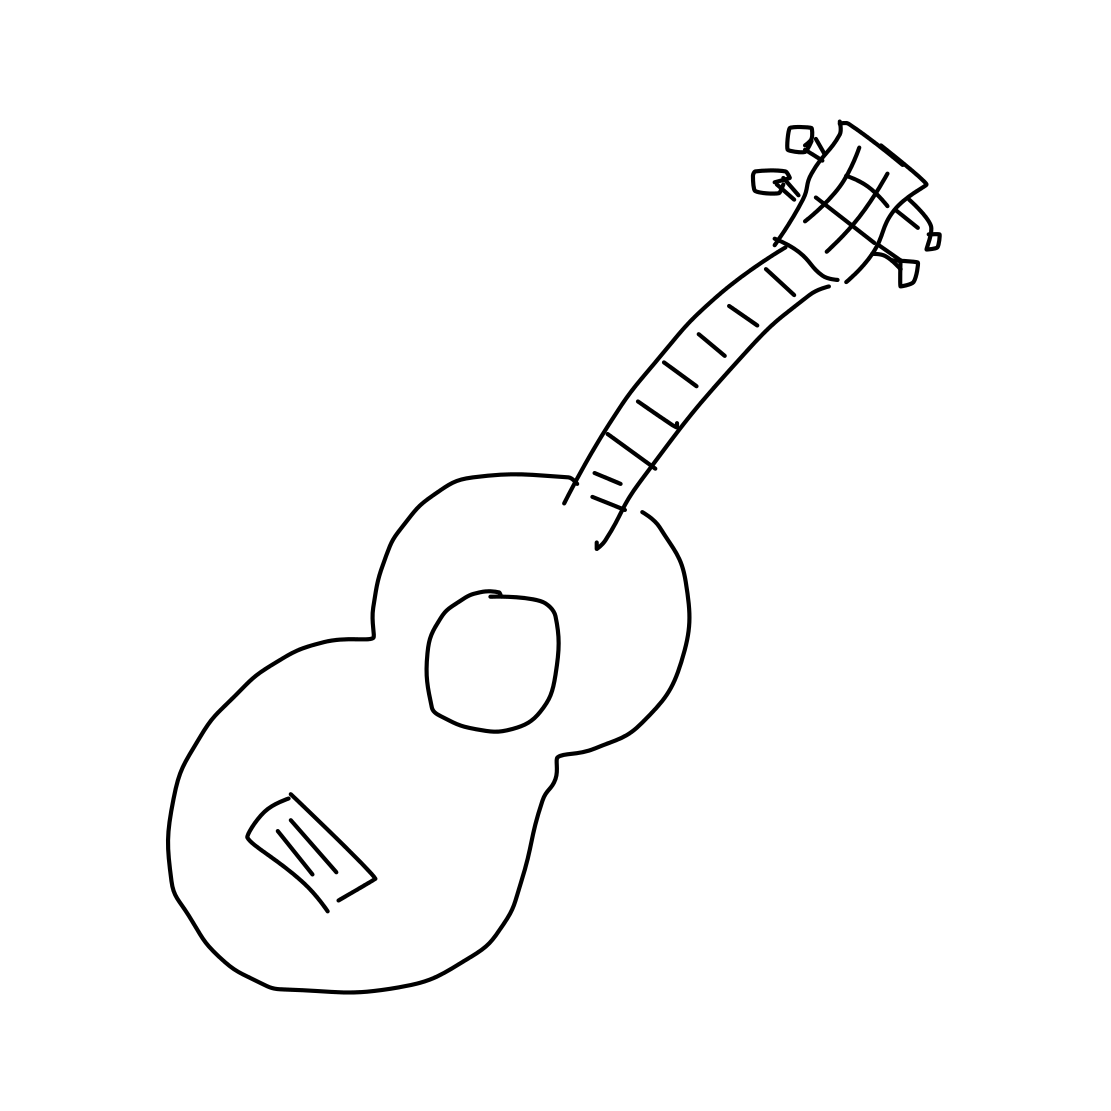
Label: guitar